Current action and preconditions to check: path_clear

Your task: For each precondition in the list above, predict whether it will hold at this action.

Consider the current scene as observed from the mobile robot's camera, and analyze the predicted future states of all dynamic agents (e.g., people, animals, vehicles, or any moving entities) within the NEXT SECOND.

IMPORTANT: Only answer "very likely" if you are absolutely certain—based on strong, clear evidence—that a dynamic agent will violate the precondition in the predicted future state. Do NOT answer "very likely" for unlikely, ambiguous, or low-probability risks.

Ask yourself for each precondition: Is there a high probability, with clear and convincing evidence, that the predicted future states of any dynamic agent will interfere with the predicted future state of the currently executing action within the NEXT SECOND, causing that precondition to fail?

Assess the risk level based on these predictions. Use "likely" or "very likely" if motions create a clear risk of interference.

Use "neutral" or "improbable" if agents are nearby but their predicted paths are clearly diverging or non-conflicting.

Failure Risk Categories: "very improbable", "improbable", "neutral", "likely", "very likely"

Answer Format: Output ONLY the probability_of_failure value from these categories: "very improbable", "improbable", "neutral", "likely", "very likely"

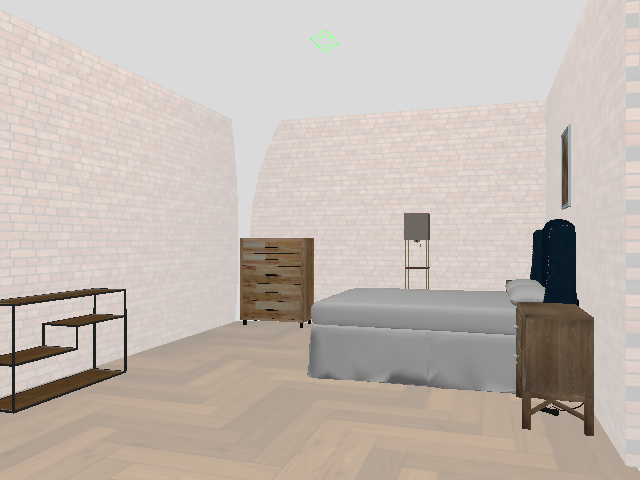

Answer: very improbable